Interaction volume radius: 10 \u00c5
Interaction volume height: 15 \u00c5
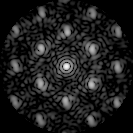
Disorder parameter: 0.3892